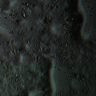
Metastatic tissue present: no